Question: I'm inspecting 'FormData' fields in HTTPS requests with Chrome. Here is what I see:

What is the significance of '[1]' in FormData?
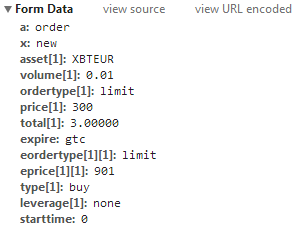
Answer: They are the HTML string's escape characters for the square brackets, as processed in the URL. My guess is that [1] and [1][1] refer to array elements.